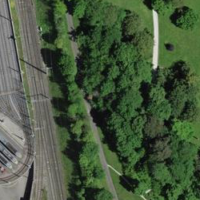
EUNIS habitat code: 53
Species observed at this site:
Rhamnus cathartica
Anacamptis pyramidalis